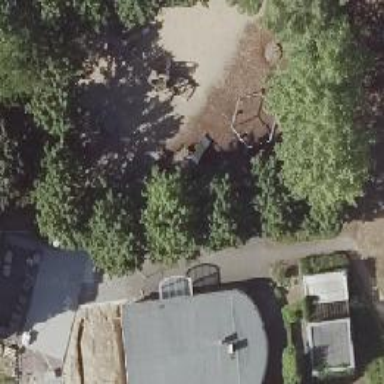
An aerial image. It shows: Playground with sandpit.